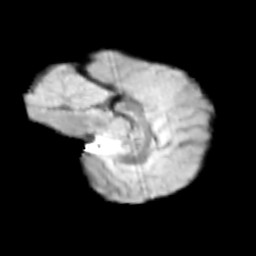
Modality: T2w
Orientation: sagittal
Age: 10
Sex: male
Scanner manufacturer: siemens
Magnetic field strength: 3 T
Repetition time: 3.8 s
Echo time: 0.07 s